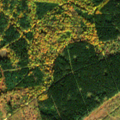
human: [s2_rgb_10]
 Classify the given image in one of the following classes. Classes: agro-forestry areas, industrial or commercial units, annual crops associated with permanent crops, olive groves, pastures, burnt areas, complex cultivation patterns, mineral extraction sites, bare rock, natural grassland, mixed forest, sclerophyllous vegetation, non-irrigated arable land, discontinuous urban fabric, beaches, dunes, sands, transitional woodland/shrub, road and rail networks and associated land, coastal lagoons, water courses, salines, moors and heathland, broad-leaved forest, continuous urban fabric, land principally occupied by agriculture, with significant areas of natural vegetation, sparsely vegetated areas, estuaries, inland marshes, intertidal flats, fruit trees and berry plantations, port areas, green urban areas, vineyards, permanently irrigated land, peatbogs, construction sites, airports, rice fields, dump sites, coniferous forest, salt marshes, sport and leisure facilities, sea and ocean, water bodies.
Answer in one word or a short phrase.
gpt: broad-leaved forest, coniferous forest, mixed forest, transitional woodland/shrub, peatbogs